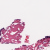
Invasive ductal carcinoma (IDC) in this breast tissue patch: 0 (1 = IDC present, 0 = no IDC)